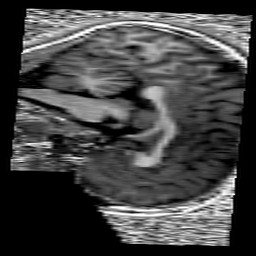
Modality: UNIT1
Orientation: sagittal
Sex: male
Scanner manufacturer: siemens
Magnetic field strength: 3 T
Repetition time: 5 s
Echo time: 0.00355 s